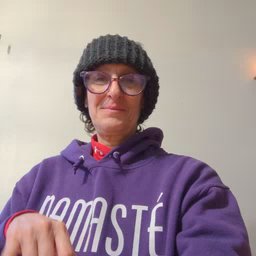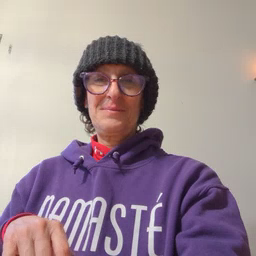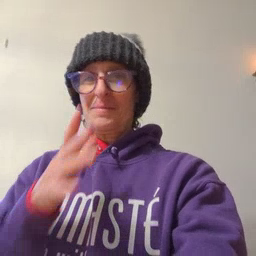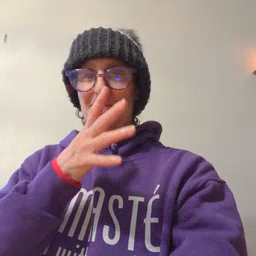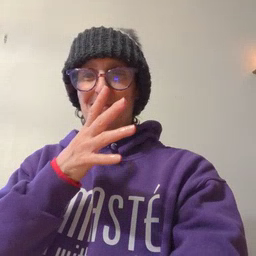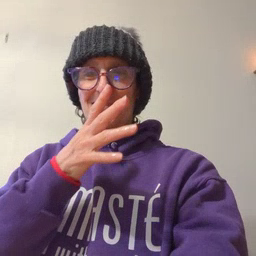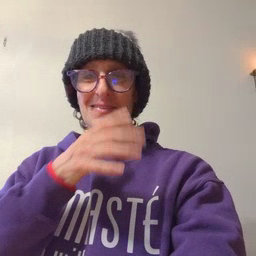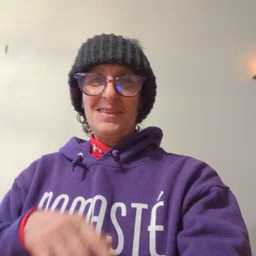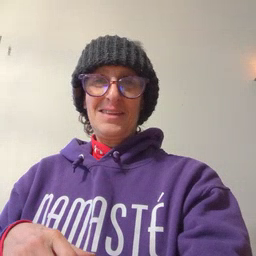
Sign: mom